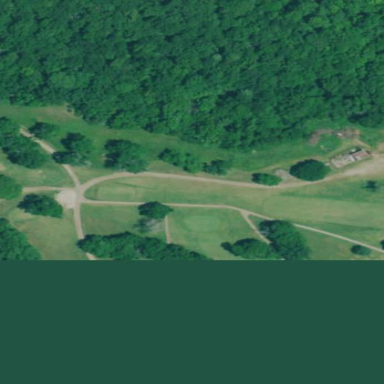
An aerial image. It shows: Grassy area designated as driving range for golf.